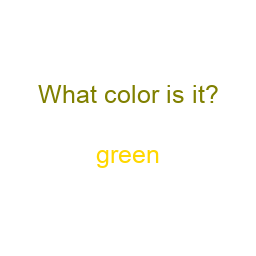
Color: gold
Color name shown: green
Background color: white
Question text color: olive